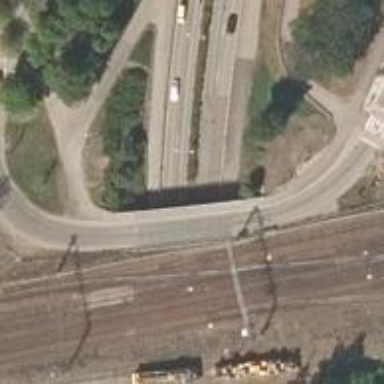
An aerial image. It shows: Continuous rail siding with electrified contact lines.